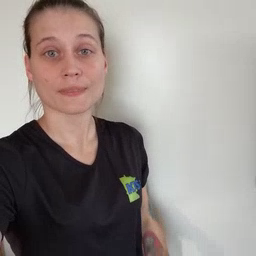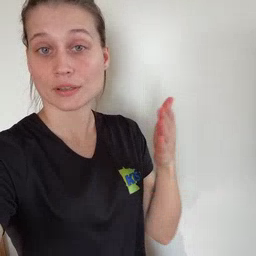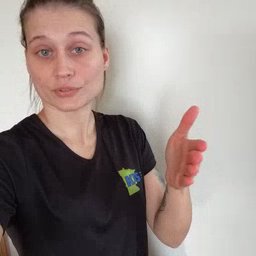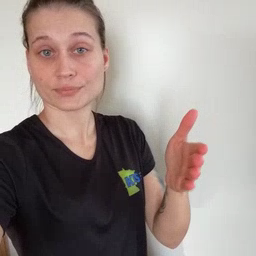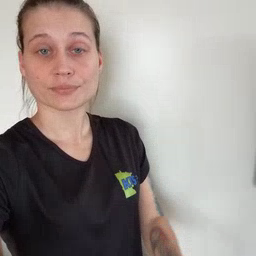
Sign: there